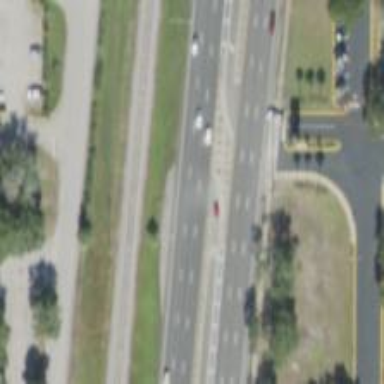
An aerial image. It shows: Primary link highway.